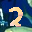
Label: 2